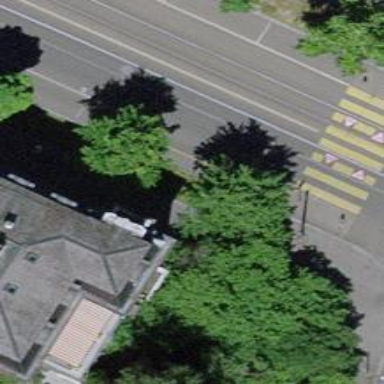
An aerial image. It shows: Tree-lined avenue.